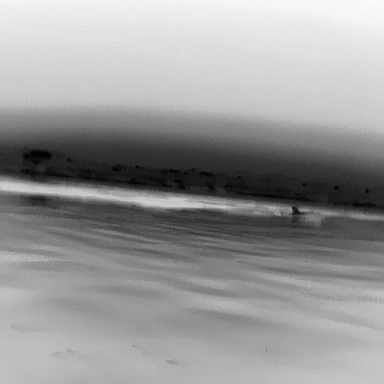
There is a canoe in the infrared image.